Question: i am new to kafka , my question is how to create multiple consumer groups with multiple consumer instances and assign that consumer instances to consume from specific broker or partition ? For eg: i have to implement as shown in this example image
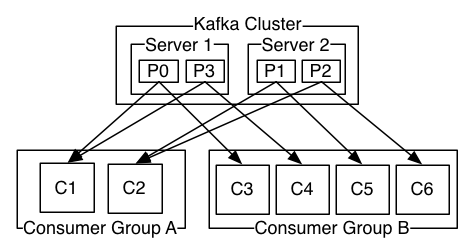
Answer: Consumer groups relate to the high level consumer API while the ability to choose broker or partition to consume from relates to the simple consumer API.
The high level API will do rebalancing among consumers in a group automatically for you but it will consume all partitions for a given topic.
If you want to consume only from specific partitions within a topic, you need to use the simple consumer API and you'll have to deal with partition assignment yourself. There is an example of how to do this in the <URL>.